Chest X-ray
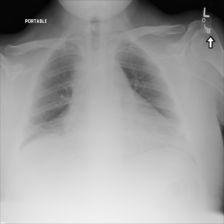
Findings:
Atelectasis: positive
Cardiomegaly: negative
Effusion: negative
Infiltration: negative
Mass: negative
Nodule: negative
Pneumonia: negative
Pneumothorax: negative
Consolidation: negative
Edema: negative
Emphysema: negative
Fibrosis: negative
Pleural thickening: negative
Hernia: negative